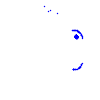
Particle: pion